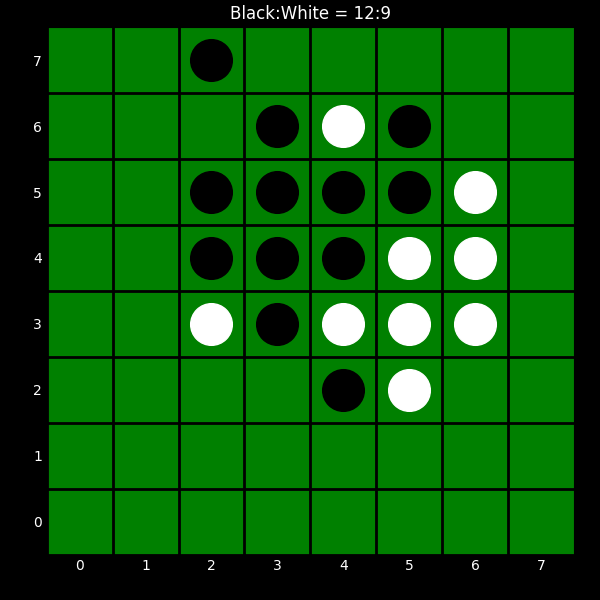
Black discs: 12
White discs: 9